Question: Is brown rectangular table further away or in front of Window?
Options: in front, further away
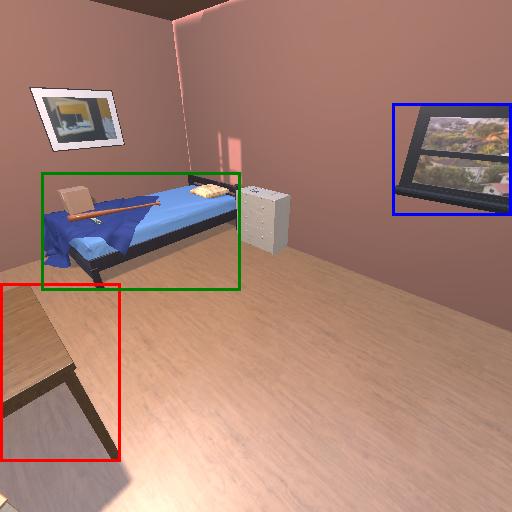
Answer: in front